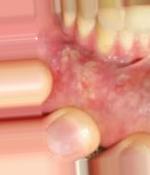
Condition: Mouth Ulcer